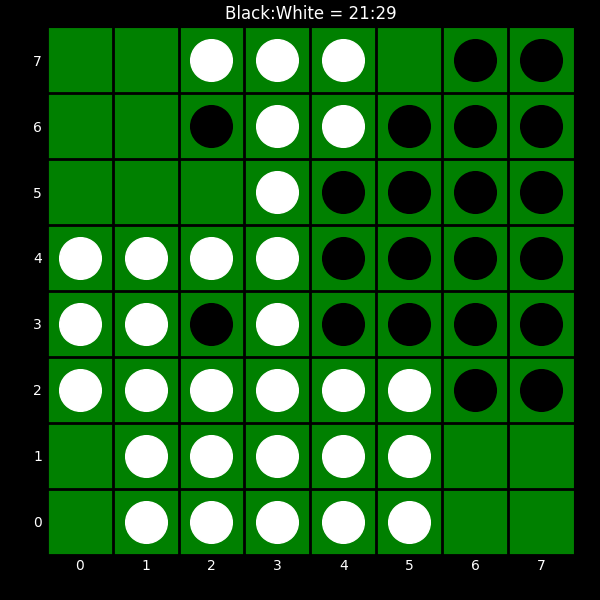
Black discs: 21
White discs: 29